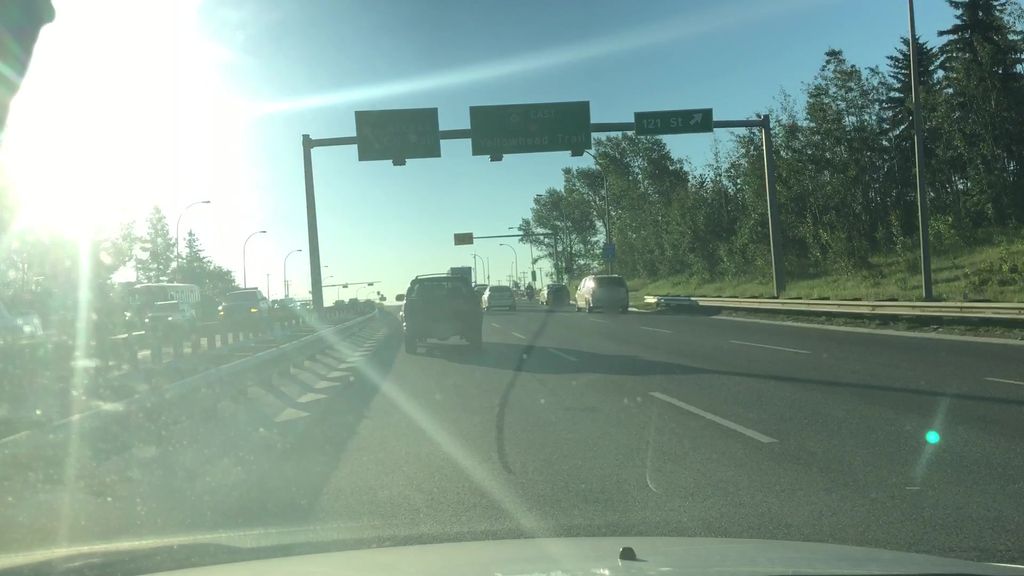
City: edmonton